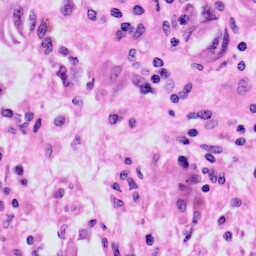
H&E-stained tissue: Skin